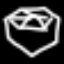
Label: diamond